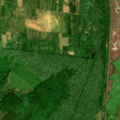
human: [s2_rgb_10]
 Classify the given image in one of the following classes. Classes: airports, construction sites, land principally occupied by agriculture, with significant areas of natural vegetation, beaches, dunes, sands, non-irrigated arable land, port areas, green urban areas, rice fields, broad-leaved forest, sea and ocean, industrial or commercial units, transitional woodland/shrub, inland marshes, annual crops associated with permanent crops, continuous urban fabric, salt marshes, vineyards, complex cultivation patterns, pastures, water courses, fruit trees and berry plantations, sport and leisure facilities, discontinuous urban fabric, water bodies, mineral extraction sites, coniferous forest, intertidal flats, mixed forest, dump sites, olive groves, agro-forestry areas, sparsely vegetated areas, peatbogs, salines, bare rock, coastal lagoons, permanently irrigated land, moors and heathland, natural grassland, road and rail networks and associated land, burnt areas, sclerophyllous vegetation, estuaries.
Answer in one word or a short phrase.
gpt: non-irrigated arable land, vineyards, broad-leaved forest, transitional woodland/shrub, water bodies